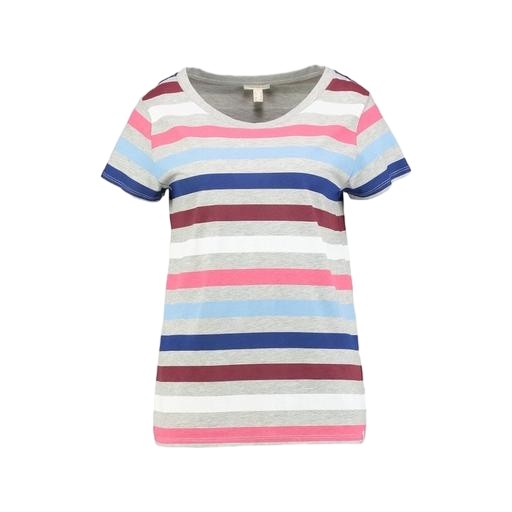
multicolor scoop neck t-shirt, multicolor bree slub-jersey t-shirt, multicolor women's t-shirt, white background